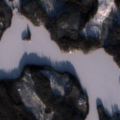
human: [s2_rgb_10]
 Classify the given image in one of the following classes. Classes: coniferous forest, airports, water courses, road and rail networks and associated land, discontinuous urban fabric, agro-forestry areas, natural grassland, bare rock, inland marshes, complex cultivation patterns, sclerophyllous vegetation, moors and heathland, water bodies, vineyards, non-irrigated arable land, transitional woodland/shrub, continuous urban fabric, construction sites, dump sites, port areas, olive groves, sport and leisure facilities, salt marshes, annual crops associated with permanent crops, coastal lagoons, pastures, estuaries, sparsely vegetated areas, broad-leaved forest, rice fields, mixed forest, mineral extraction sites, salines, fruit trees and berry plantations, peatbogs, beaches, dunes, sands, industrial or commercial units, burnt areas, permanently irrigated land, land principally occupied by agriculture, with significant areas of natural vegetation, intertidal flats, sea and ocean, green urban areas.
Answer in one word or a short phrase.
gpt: coniferous forest, mixed forest, transitional woodland/shrub, water bodies